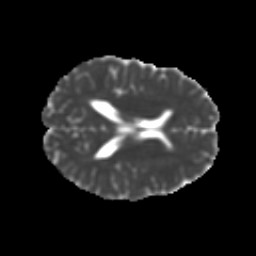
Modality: MD
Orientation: axial
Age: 15
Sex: male
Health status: ill
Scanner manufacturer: ge
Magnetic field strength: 3 T
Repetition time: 6.801 s
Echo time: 0.0798 s